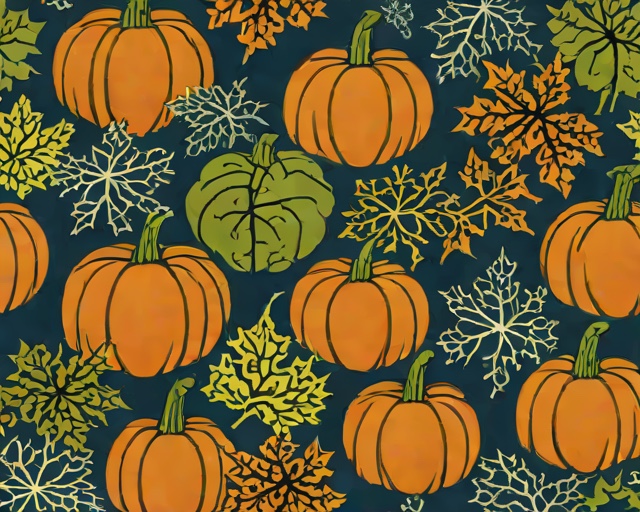
Category: Halloween